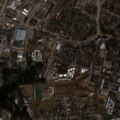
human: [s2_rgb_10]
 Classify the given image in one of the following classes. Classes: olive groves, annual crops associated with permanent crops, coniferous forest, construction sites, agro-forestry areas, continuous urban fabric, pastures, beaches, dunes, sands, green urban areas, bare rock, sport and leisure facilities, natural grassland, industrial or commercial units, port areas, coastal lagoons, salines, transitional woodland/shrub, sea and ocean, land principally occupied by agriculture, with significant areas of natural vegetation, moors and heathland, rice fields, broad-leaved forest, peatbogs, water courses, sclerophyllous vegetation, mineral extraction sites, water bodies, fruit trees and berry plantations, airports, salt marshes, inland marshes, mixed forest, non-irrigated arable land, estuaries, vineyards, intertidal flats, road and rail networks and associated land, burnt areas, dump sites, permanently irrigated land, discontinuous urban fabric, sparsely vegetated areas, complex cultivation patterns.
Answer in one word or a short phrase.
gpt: discontinuous urban fabric, industrial or commercial units